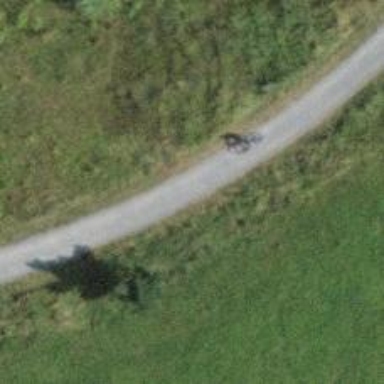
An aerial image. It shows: Path with fine gravel surface.